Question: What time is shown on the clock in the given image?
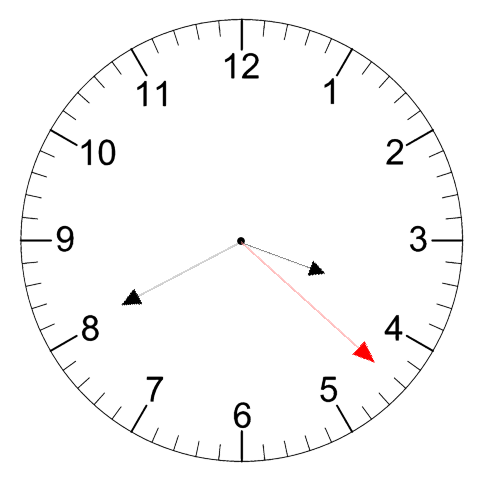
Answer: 03:40:22